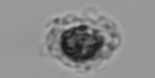
Label: Emiliania_huxleyi